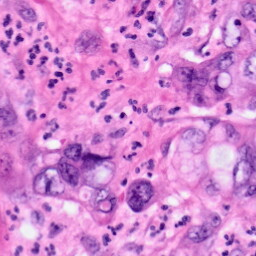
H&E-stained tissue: Pancreatic